Question: I'm working on drawing a terrain in WebGL. The problem is that I'm only using 4 vertices to draw a single quad by using indices to share vertices. So I can't upload unique baricentric coordinates for each vertex, because it's shared.
Here's a picture that shows the problem more clearly.

There's no barycentric coordinate that I can use for the question mark. (0,1,0) is used top left, (0,0,1) is used above and (1,0,0) is used to the left. So there's absolutely no way I can do this when I'm using indices to save vertex count.
Do I really save that much performance drawing a quad using 4 vertices instead of 6? If not then that's the easiest way to fix my problem. But I'm still curious if there's a way I can do it with shared vertices.
I'm aware that I can draw my terrain in wireframe using GL_LINES but I don't like that method, I want to have more control over my wireframe (e.g. not make it transparent).
Some people might ask why I'm using barycentric coordinates to draw my terrain in wireframe mode, it's because it works nicely in this demo:
<URL>
So it's basically two things I'm looking for:
- -
Thanks!
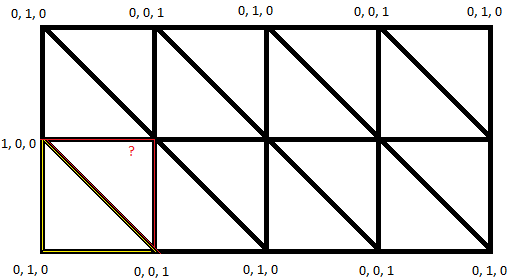
Answer: If you don't require to draw the diagonal of each quad in your wireframe, and are fine with only drawing the edges of each quad, this gets much simpler. There's no need to worry about barycentric coordinates if you operate on quads instead of triangles. Instead of the 3 barycentric coordinates, use 2 coordinates for the relative position within the mesh:
'''
0,2----1,2----2,2----3,2----4,2
| | | | |
| | | | |
| | | | |
0,1----1,1----2,1----3,1----4,1
| | | | |
| | | | |
| | | | |
0,0----1,0----2,0----3,0----4,0
'''
This also allows you to share vertices across quads, cutting the total number of vertices in your model by approximately a factor of 4.
You then feed these coordinate pairs from the vertex shader through to the fragment shader just like it's described for the barycentric coordinates in the article you linked.
In the fragment shader, the code gets just slightly more complicated, since it needs to test for values being either close to 0 or close to 1, after taking the fractional part. I haven't tested this, but it could look something like this, with 'vQC' being the equivalent of 'vBC' in the article:
'''
varying vec2 vQC;
...
void main() {
vec2 vRel = fract(vQC);
if (any(lessThan(vec4(vRel, 1.0 - vRel), vec4(0.02)))) {
gl_FragColor = vec4(0.0, 0.0, 0.0, 1.0);
} else {
gl_FragColor = vec4(0.5, 0.5, 0.5, 1.0);
}
}
'''